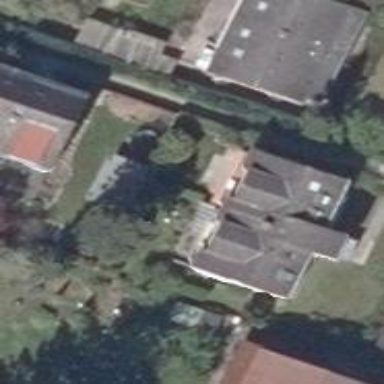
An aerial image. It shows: Detached building.